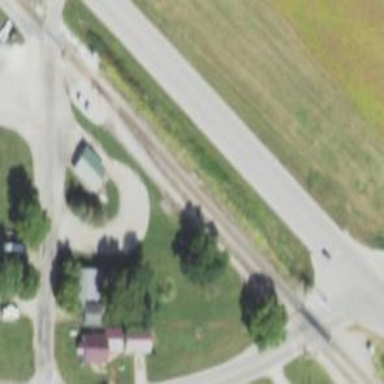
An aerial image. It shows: Railway siding for service.